Field crop: maize
Growth stage: 2
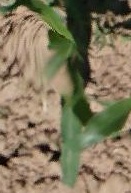
Species: maize